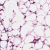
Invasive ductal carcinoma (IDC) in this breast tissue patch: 0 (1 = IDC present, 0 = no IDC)